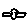
Label: bird